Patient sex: M
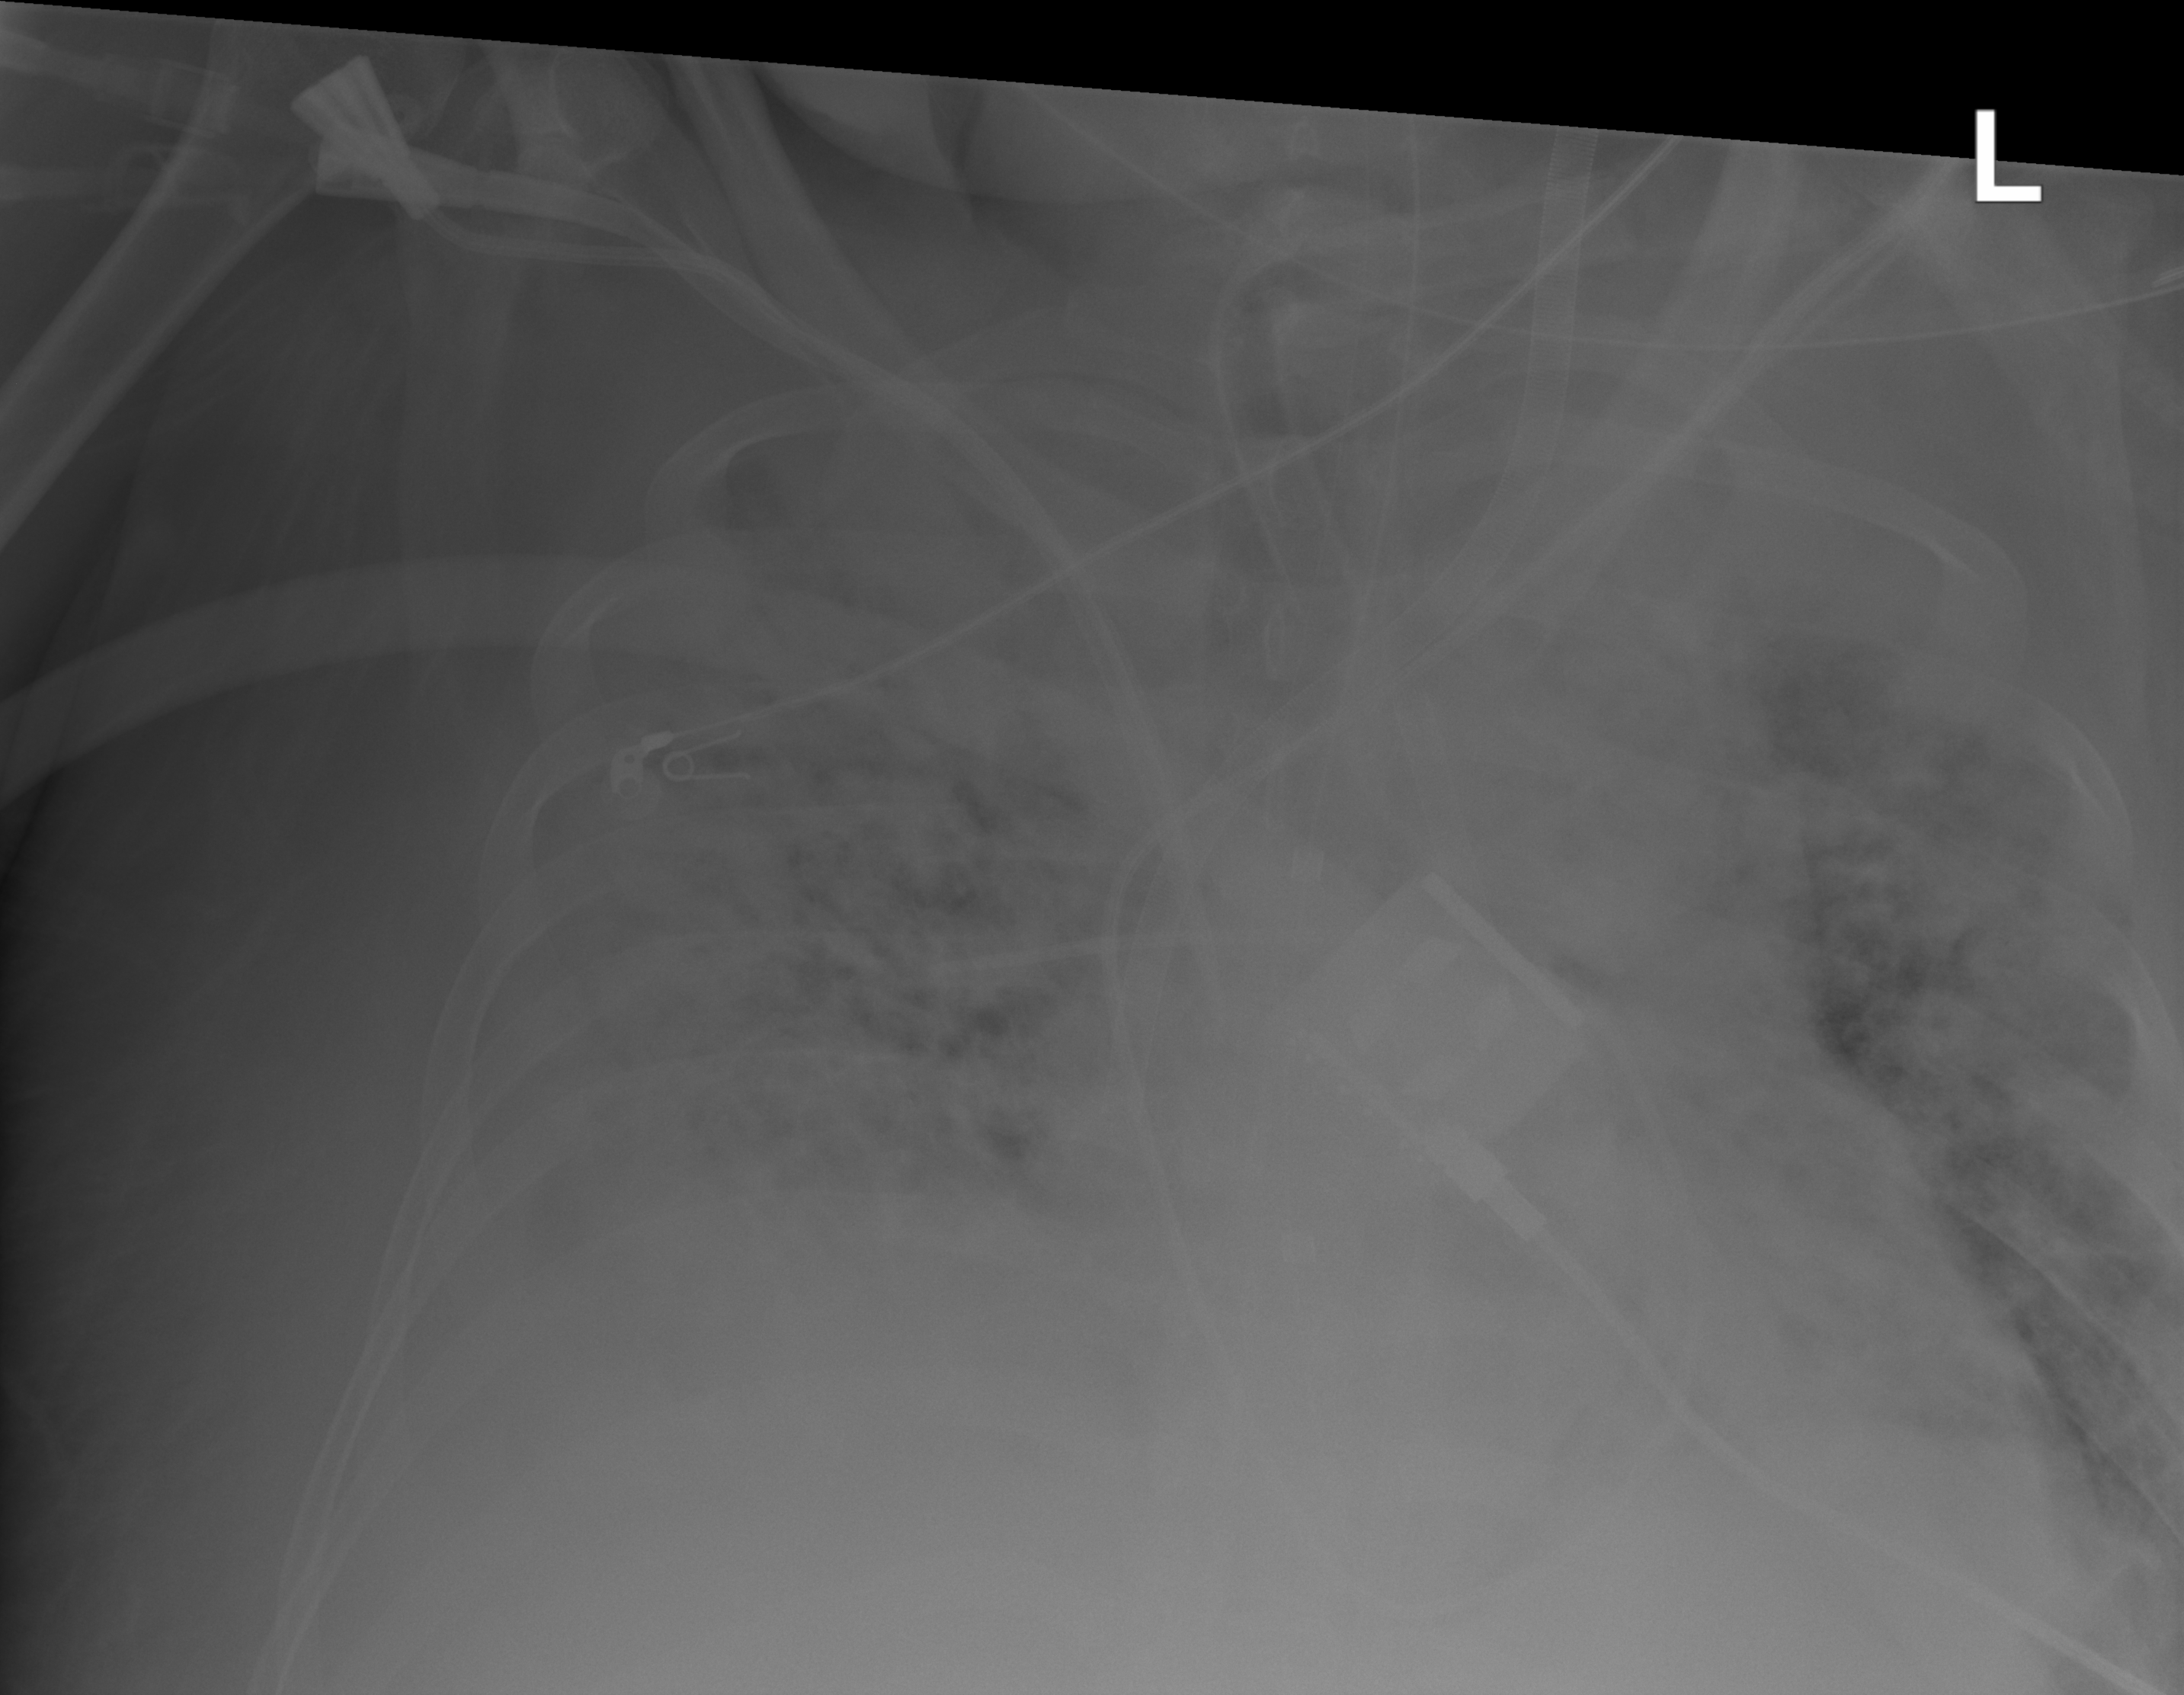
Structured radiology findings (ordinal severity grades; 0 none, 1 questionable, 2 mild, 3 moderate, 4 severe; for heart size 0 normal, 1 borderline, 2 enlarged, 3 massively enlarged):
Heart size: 0
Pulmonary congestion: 2
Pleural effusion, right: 1
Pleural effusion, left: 1
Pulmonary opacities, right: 4
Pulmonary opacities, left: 4
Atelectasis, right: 4
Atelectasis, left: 4